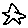
Label: star